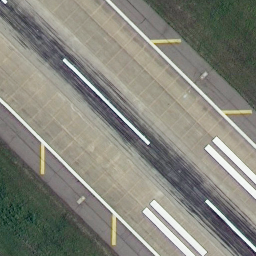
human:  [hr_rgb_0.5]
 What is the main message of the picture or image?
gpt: runway